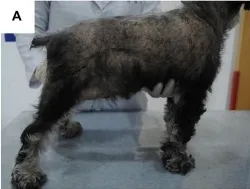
Schematic diagram photography of cutaneous lesion improvement. Generalized truncal alopecia and scale with hyperpigmentation were presented before the treatment (A).
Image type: medical_photograph (skin_photograph)